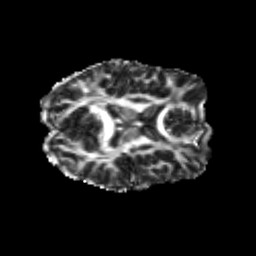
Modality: FA
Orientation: axial
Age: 21
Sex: male
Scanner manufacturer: siemens
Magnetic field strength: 3 T
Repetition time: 3.5 s
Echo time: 0.104 s